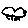
Label: cloud